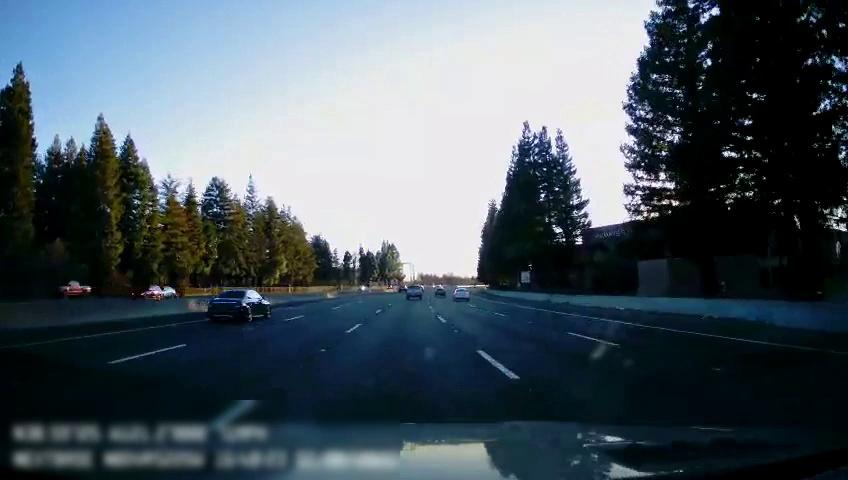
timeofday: Day
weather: Sunny
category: Drivable Space
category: Vehicles | Car
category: Vehicles | Truck
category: Vehicles | Car
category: Vehicles | Car
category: Vehicles | Truck
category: Vehicles | Car
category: Vehicles | SUV
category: Lanes | Alternate Lane
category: Lanes | Alternate Lane
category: Lanes | Current Lane
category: Lanes | Current Lane
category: Lanes | Alternate Lane
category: Lanes | Alternate Lane
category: Traffic | Signs